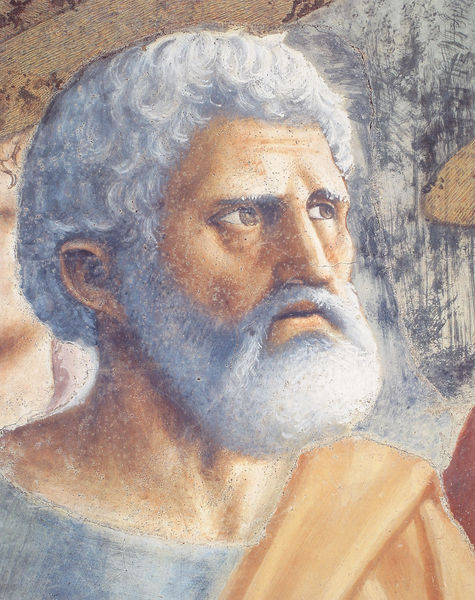
Titel: Fresken der Cappella Brancacci in S. Maria del Carmine
Künstler: Masolino da Panicale
Standort: Florenz, S. Maria del Carmine, Cappella Brancacci (EU - I - Toskana)
Schlagwörter: gemälde, gott, kopf, mann, weiß, gelb, braun, grau, hintergrund, holz, mund, nase, ohr, zeichnung, blick, tuch, malerei, bart, arm, augen, vollbart, hals, porträt, weite, gewand, locken, renaissance, italien, farbe, detail, wandmalerei, altar, halbprofil, fresko, wandbild, petrus, prophet, gemäle, apostel, giotto, masaccio, fresk, amm, freski, geswand